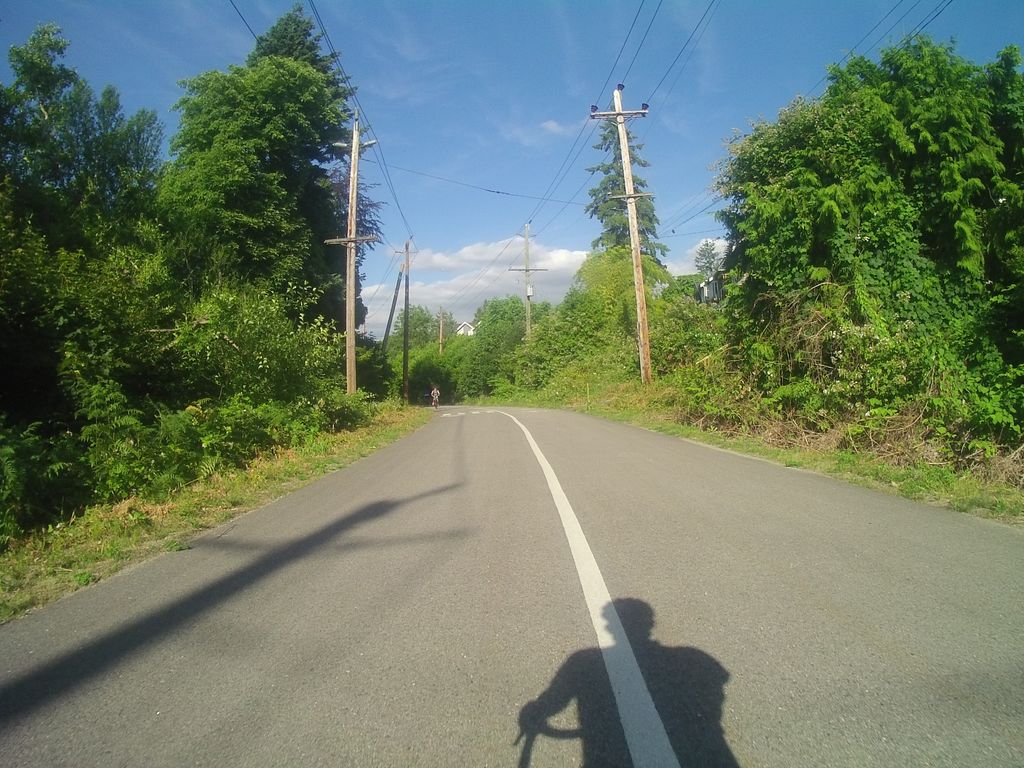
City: vancouver